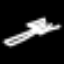
Label: fork